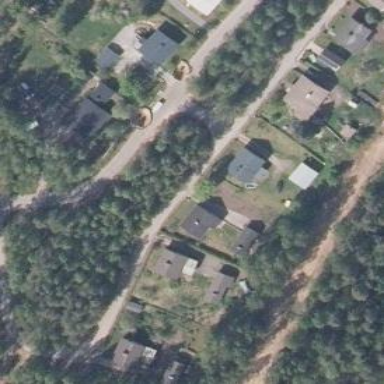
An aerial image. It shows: Residential area.